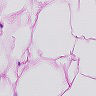
Metastatic tissue present: no